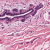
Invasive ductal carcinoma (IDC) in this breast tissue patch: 0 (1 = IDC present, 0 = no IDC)